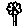
Label: flower